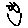
Label: smiley face